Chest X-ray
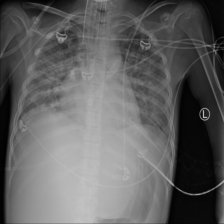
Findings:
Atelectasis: negative
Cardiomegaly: negative
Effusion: negative
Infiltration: positive
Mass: negative
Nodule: negative
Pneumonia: negative
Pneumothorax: negative
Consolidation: negative
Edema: negative
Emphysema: negative
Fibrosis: negative
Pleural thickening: negative
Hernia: negative